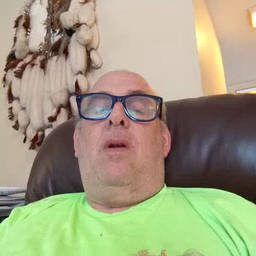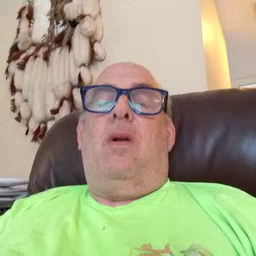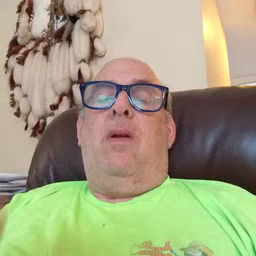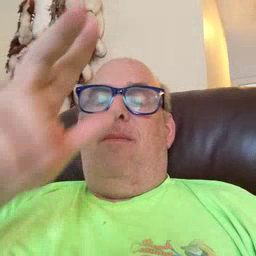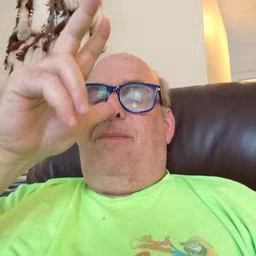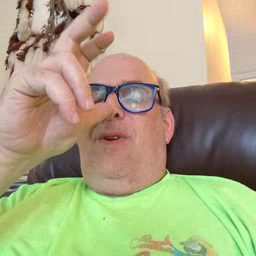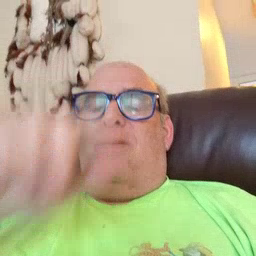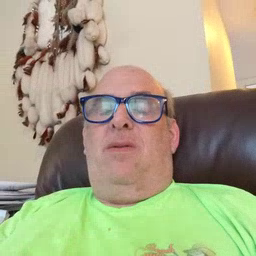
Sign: bug